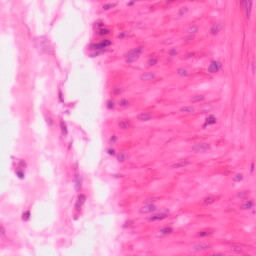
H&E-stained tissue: Colon